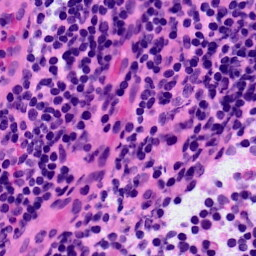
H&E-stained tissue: LymphNode